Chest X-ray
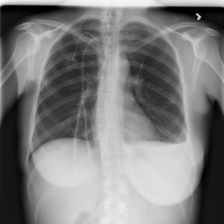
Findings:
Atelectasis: negative
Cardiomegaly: negative
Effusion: negative
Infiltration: negative
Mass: negative
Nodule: positive
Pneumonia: negative
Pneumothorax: negative
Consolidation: negative
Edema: negative
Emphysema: negative
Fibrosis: negative
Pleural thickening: negative
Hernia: negative